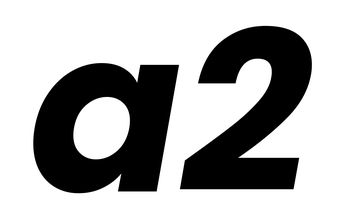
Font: Poppins-BoldItalic